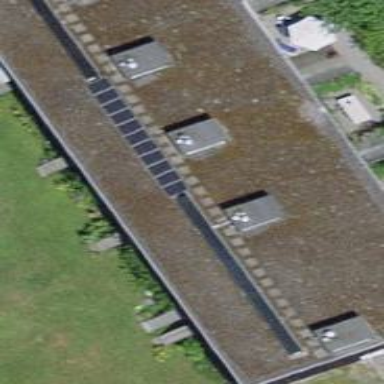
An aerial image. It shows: Terrace building with flat roof.